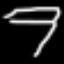
Label: diamond